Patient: sex M, age 73
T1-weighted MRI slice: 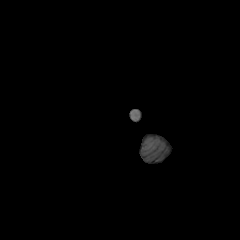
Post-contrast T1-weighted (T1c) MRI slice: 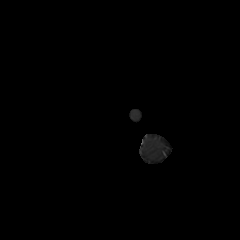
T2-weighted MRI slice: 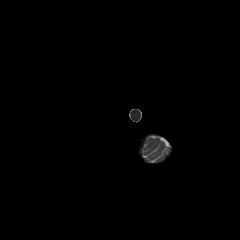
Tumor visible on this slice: no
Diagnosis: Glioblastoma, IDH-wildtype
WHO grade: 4